Question: Im considering an In-Memory OLTP implementation on a table i have with 5+ million records
I use the following query and it runs at about 5 ms, however it would be good if i can get even better performance
'''
SELECT TOP 1 ClassId
FROM Exchanges
where ExchangeSetId = 1
and BasePrefix like left(@BaseNumber, 3) + '%'
and @BaseNumber like BasePrefix +'%'
and @DestNumber like DestPrefix +'%'
'''
The above query was obtained from this background question I've asked
<URL>
There are currently indexes on ExchangeSetId, BasePrefix, DestNumber to speed up performance, the below index where recommended by the tuning adviser, scripted as follows
'''
USE [JCE]
GO
/****** Object: Index [ExchangeIdx] Script Date: 5/06/2014 3:55:35 PM ******/
CREATE NONCLUSTERED INDEX [ExchangeIdx] ON [dbo].[Exchanges]
(
[ExchangeSetId] ASC,
[BasePrefix] ASC,
[DestPrefix] ASC
)WITH (PAD_INDEX = OFF, STATISTICS_NORECOMPUTE = OFF, SORT_IN_TEMPDB = OFF, DROP_EXISTING = OFF, ONLINE = OFF, ALLOW_ROW_LOCKS = ON, ALLOW_PAGE_LOCKS = ON)
GO
'''
However i'm confused as to what index method i should use in the optimization migration adviser, screen-shot supplied

, is it worth while even using OLTP in the situation?
If so, what is the appropriate index type that would work best with like operator shown in the query above?
My intuition tells me it should be the non hashed index, however i don't know the internals of SQL enough to prove it
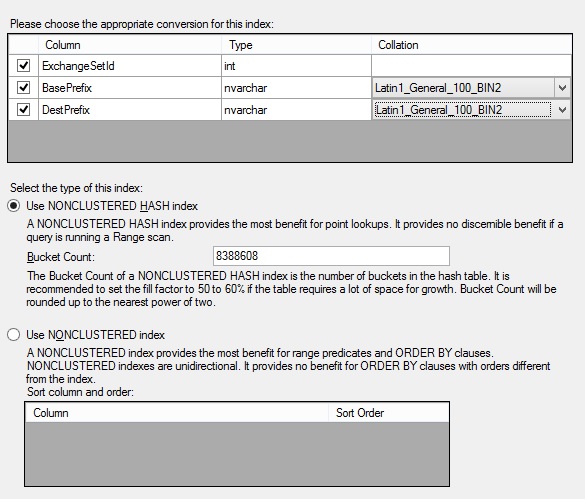
Answer: When I can't prove something with a thought experiment, or by applying knowledge, then I do one thing, I measure.
But for the sake of an answer:
I'm assuming that your ExchangeSetId is a field with a very low cardinality.
My gut feeling is that even though you only need 1 record returned in the result, using TOP 1, you still use 2 range predicates to get there, so I'd avoid the HASH index and also avoid using the lowest cardinality field as the leading field of the index. Try a regular NONCLUSTERED index, or a CLUSTERED index, keeping the 2 fields that are in the range predicates (BasePrefix and DestPrefix) on the front of the index order.
5ms isn't bad performance for a query, anyway, so you need to decide how you are measuring success. You need to create a baseline: an ideal test case that actually has 5 million similar records, except the 3 key fields make up a UNIQUE index, and query it without wildcards, to get a single row, and measure how fast that case would return a record in your database (using the OLTP in memory option and one or both of those index types). Measure that. That represents the best you could every do. If the results are sub 1 millisecond, then maybe your turning exercise is worthwhile, but if not, then maybe there isn't as much latency gain to be had as you'd like, and you then need to decide if measuring success by latency is the only thing that matters here, or if you should be measuring increased concurrency (which is another benefit of the OLTP in memory option). After that, if you don't need increased concurrency, then maybe there isn't a need after all.